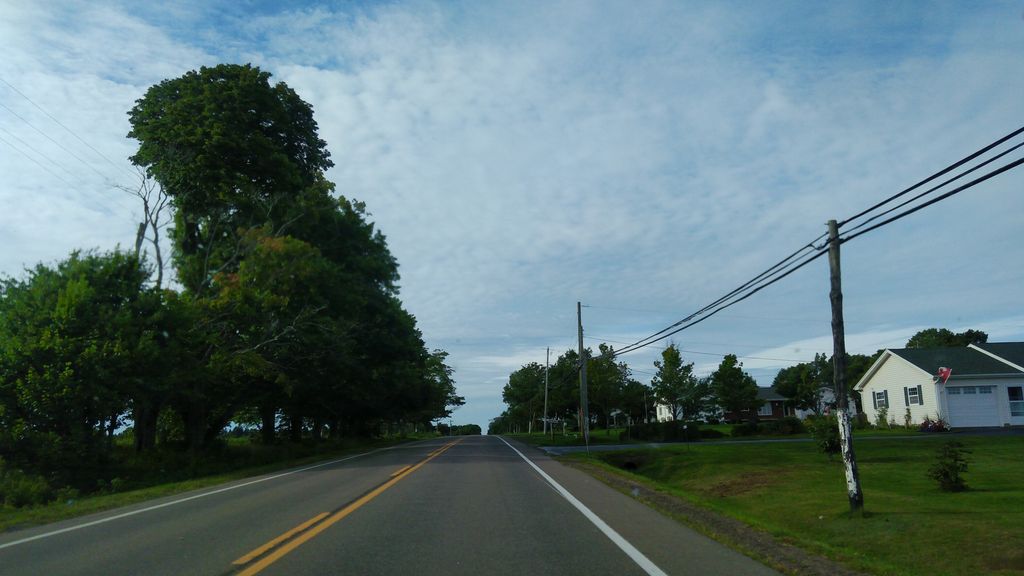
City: charlottetown